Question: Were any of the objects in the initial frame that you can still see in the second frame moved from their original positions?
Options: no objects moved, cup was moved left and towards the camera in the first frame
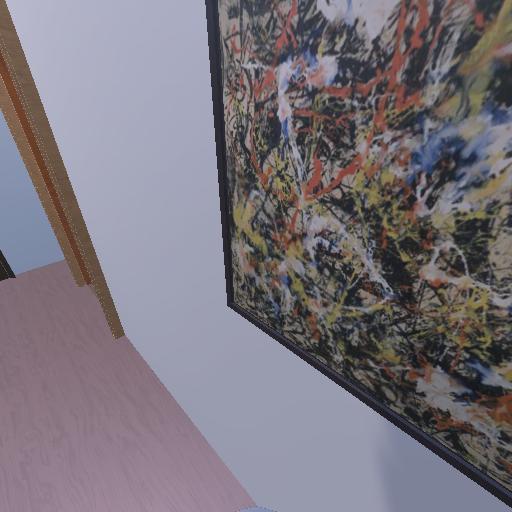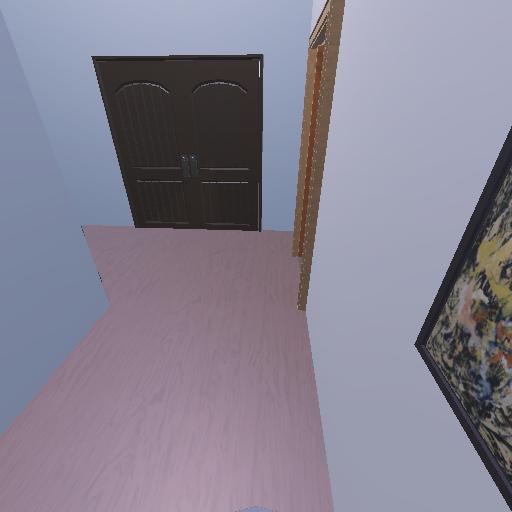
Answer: no objects moved